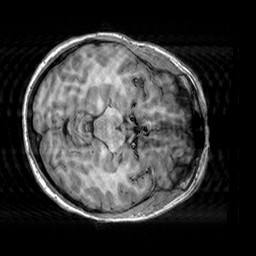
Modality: T1w
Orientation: axial
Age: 41
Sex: female
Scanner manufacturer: siemens
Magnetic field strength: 3 T
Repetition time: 2.3 s
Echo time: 0.00303 s